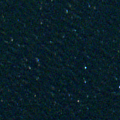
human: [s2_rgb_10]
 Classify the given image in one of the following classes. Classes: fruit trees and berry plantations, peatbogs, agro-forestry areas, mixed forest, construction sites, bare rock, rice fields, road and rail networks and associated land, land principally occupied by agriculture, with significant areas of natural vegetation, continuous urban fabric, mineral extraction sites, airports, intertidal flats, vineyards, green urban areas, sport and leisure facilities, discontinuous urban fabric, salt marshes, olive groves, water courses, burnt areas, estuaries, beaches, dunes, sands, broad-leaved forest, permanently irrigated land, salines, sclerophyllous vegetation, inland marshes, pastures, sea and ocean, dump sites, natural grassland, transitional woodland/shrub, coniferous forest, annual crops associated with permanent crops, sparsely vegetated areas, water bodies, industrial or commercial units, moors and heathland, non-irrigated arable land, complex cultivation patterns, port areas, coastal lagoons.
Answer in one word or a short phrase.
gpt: sea and ocean